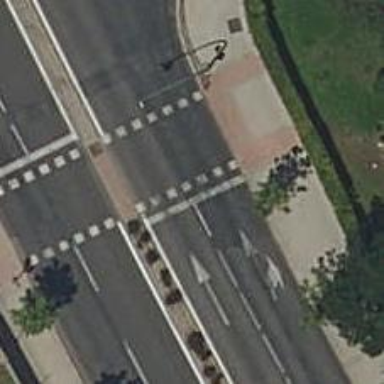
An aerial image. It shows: Road with traffic signals controlling the flow of traffic.